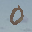
Label: 0